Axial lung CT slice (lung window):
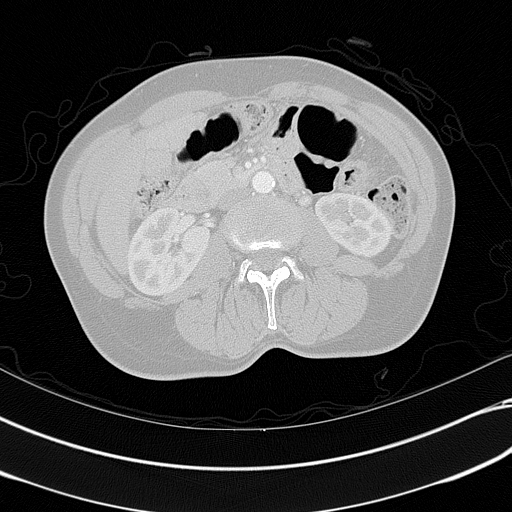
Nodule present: no